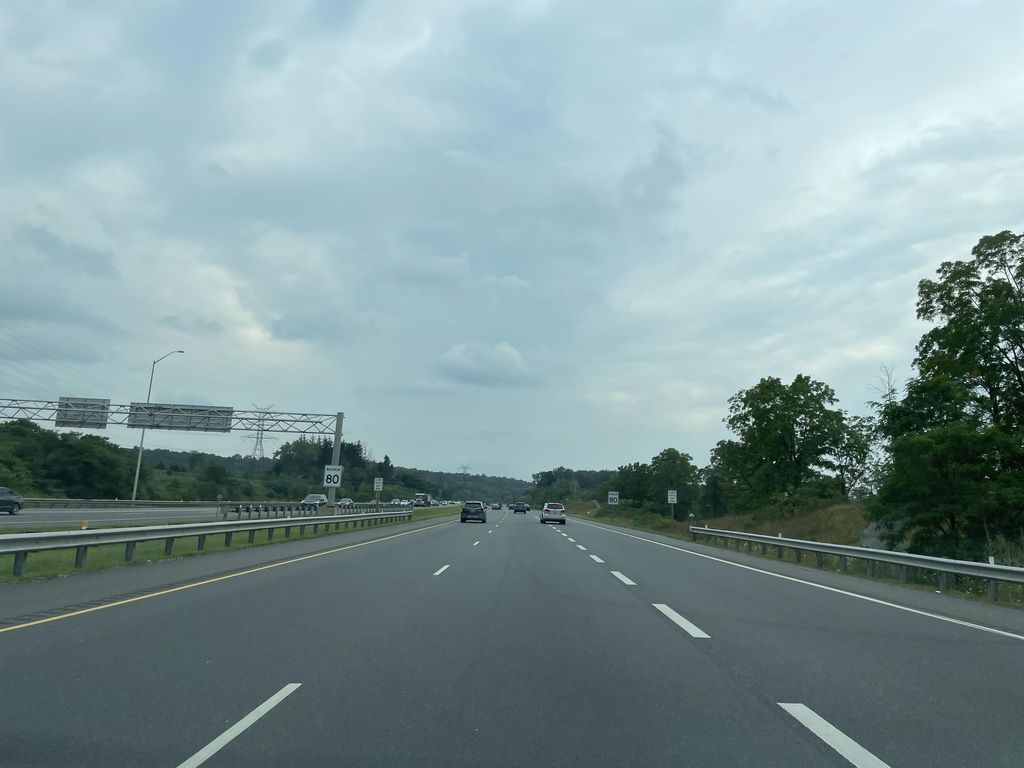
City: hamilton